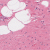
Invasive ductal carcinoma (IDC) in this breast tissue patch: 0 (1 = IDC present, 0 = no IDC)